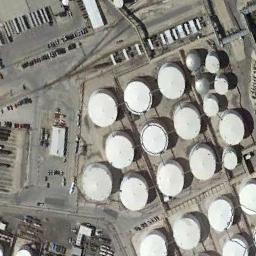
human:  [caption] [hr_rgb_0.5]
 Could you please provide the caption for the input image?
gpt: There are many buildings of different sizes near the storage tanks .

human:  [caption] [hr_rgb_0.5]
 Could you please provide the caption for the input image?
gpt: In the factory there are many neatly arranged storage tanks of different sizes and many pipelines and many cars .

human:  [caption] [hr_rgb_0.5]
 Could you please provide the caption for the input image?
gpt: There are nine tanks of different size .

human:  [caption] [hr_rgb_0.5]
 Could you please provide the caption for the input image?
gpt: There are many storage tanks on the bare land .

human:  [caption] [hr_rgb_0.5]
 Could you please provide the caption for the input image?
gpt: There are many white storage tanks arranged neatly .